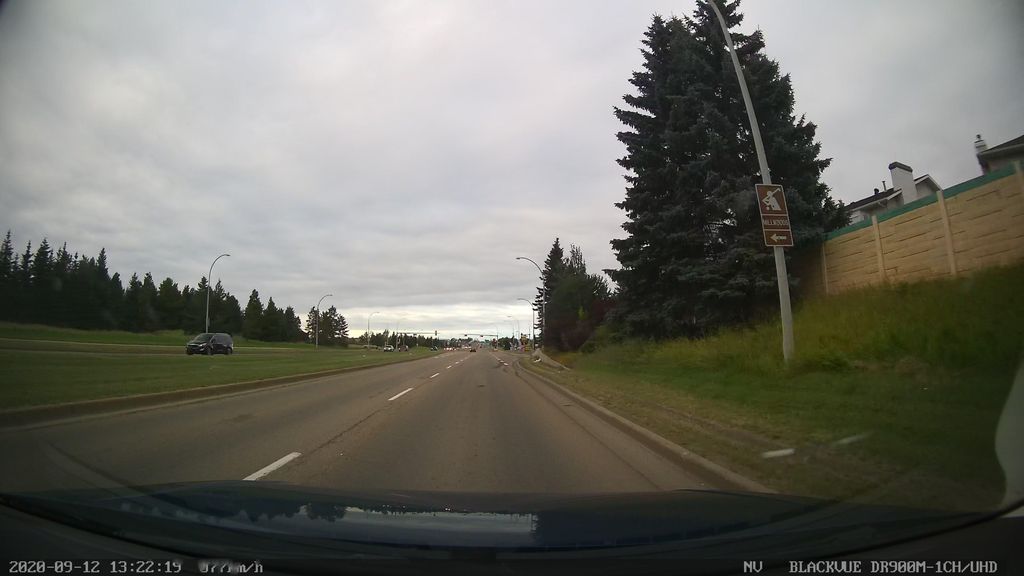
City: edmonton